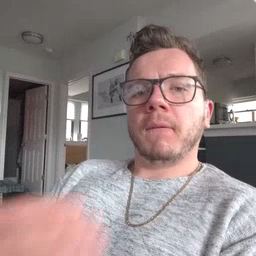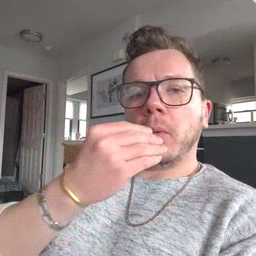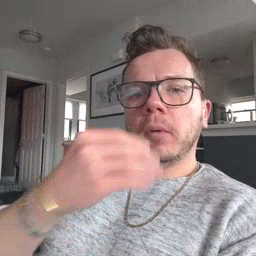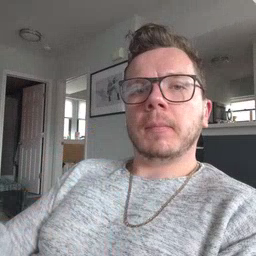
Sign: food